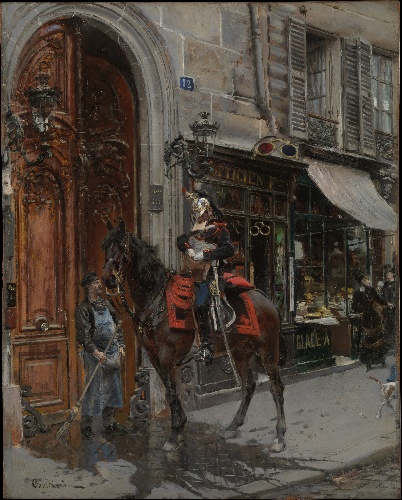
Title: The Dispatch-Bearer
Artist: Giovanni Boldini
Artist bio: Italian, Ferrara 1842–1931 Paris
Date: ?1879
Object type: Painting
Classification: Paintings
Medium: Oil on wood
Dimensions: 16 3/4 x 13 1/2 in. (42.5 x 34.3 cm)
Department: European Paintings
Credit line: Bequest of Martha T. Fiske Collord, in memory of her first husband, Josiah M. Fiske, 1908
Accession year: 1908
Repository: Metropolitan Museum of Art, New York, NY
Tags: Horses|Soldiers|Men|Streets|Shops